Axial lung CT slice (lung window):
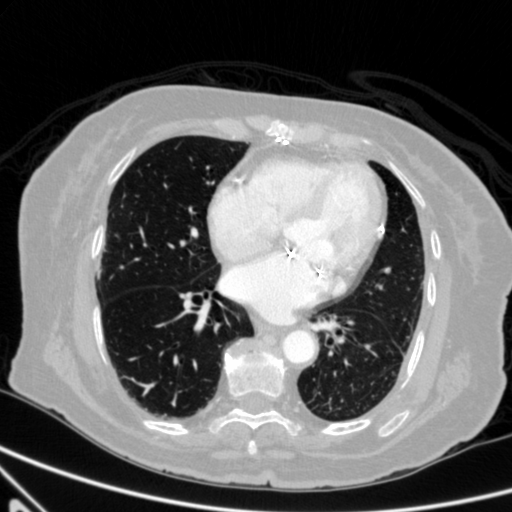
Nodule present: no